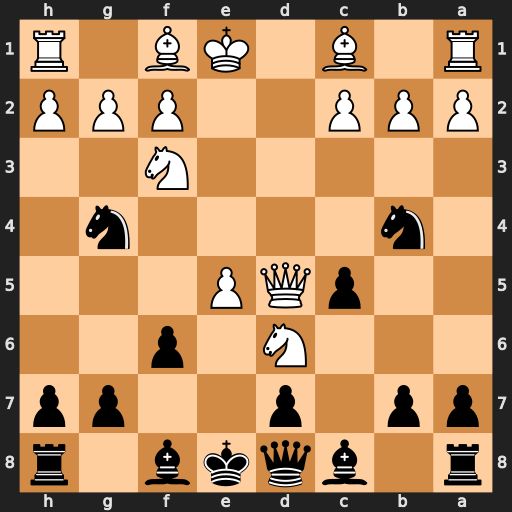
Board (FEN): r1bqkb1r/pp1p2pp/3N1p2/2pQP3/1n4n1/5N2/PPP2PPP/R1B1KB1R
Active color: b
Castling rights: KQkq
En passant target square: -
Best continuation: Bxd6 Qxd6 Nxc2+ Kd2 Nxa1